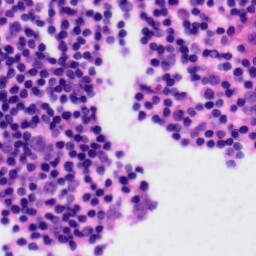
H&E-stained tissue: Tonsil